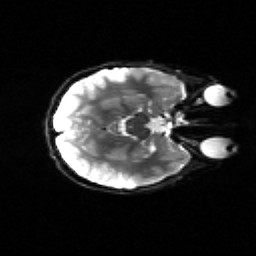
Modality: sbref
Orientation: axial
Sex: female
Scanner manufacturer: siemens
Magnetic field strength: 3 T
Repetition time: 5 s
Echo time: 0.071 s